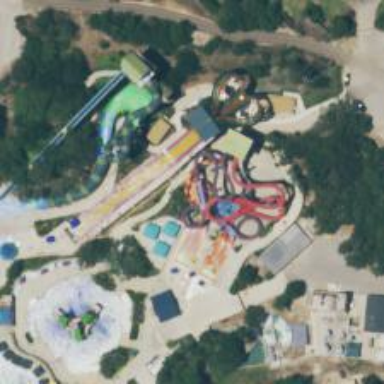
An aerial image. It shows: Water slide attraction.